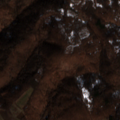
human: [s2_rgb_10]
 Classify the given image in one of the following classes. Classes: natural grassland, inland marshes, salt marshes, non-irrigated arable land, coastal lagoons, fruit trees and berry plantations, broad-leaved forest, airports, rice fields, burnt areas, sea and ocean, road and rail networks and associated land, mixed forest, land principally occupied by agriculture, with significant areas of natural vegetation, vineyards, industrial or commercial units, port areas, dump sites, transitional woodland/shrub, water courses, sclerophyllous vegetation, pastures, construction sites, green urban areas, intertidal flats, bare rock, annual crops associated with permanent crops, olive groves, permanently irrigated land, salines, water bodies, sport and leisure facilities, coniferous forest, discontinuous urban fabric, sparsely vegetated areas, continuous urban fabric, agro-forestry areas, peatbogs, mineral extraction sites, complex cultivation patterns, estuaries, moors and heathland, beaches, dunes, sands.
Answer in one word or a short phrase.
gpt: land principally occupied by agriculture, with significant areas of natural vegetation, broad-leaved forest